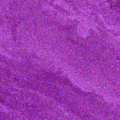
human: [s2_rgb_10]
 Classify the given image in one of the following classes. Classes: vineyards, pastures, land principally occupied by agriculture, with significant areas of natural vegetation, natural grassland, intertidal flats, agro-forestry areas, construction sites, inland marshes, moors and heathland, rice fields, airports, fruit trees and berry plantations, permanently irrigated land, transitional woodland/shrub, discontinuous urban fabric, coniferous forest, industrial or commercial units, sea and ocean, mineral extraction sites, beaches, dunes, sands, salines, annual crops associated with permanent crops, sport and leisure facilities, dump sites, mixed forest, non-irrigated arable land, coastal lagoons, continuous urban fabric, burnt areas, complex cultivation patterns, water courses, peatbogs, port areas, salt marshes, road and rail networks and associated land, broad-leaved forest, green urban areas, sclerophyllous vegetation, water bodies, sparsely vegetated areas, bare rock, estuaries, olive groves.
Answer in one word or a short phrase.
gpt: sea and ocean